Interaction volume radius: 5 \u00c5
Interaction volume height: 20 \u00c5
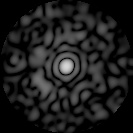
Disorder parameter: 0.8342